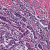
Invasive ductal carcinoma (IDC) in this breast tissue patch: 1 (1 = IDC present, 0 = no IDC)